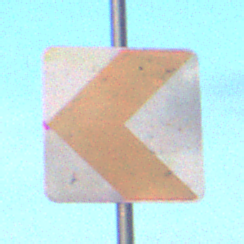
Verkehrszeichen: RichtungstafelnInKurvenKleinRechts
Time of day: SunriseSunset
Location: Outdoor (Nature)
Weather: PartlyCloudy
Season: NotSpecified
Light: Natural